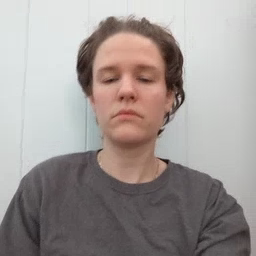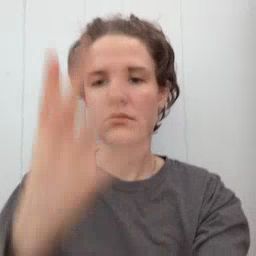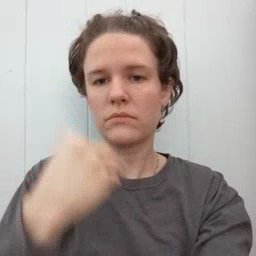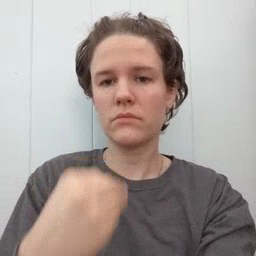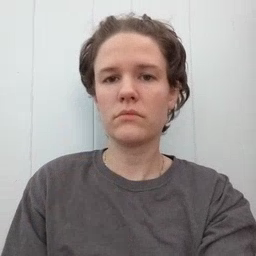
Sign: nap